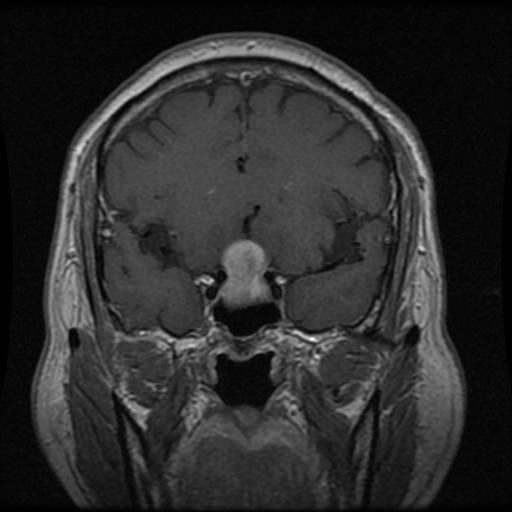
Label: pituitary